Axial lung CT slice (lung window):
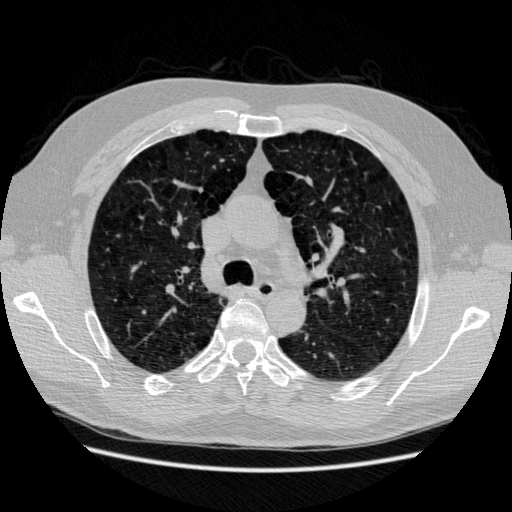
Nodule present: no